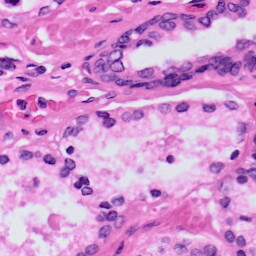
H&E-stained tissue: Prostate